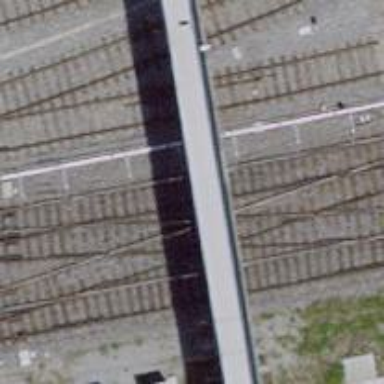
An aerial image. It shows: Rail siding with electrified contact lines.